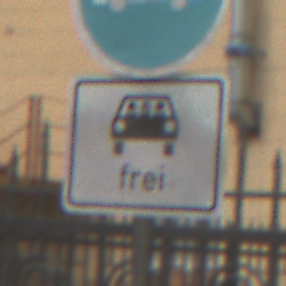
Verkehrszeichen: MehrfachbesetzePersonenkraftwagenFrei
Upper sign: Busssonderstreifen
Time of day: MorningAfternoon
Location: Outdoor (Urban)
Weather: Overcast
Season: NotSpecified
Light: Natural